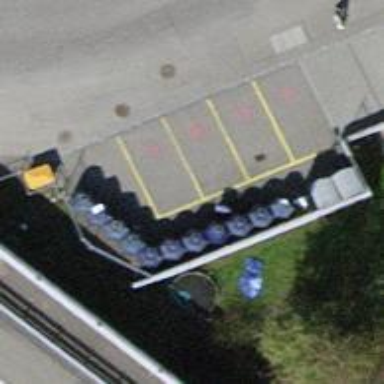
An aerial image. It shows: Recycling container for recycling.